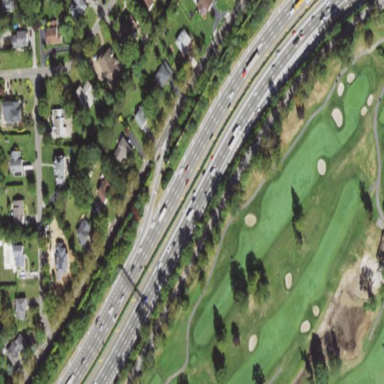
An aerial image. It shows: Golf fairway surrounded by grass.